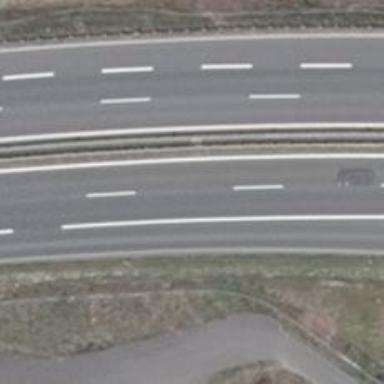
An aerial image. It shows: Motorway junction.